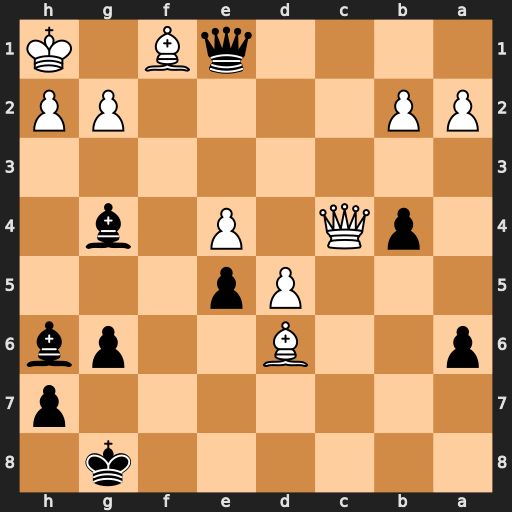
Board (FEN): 6k1/7p/p2B2pb/3Pp3/1pQ1P1b1/8/PP4PP/4qB1K
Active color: b
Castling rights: -
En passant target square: -
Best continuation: Be3 Qxa6 Qf2 Qa8+ Kg7 Qf8+ Qxf8 Bxf8+ Kxf8